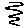
Label: zigzag